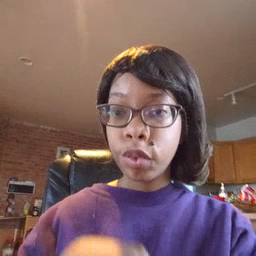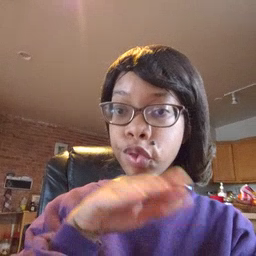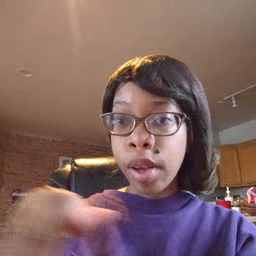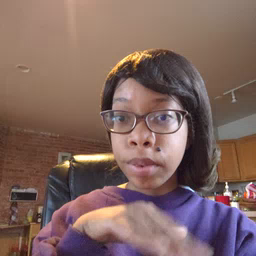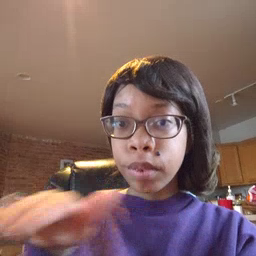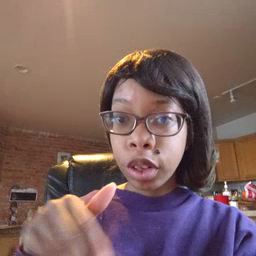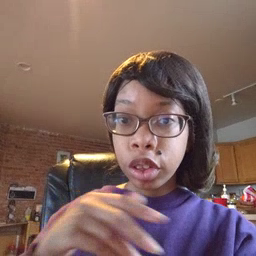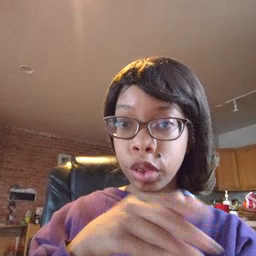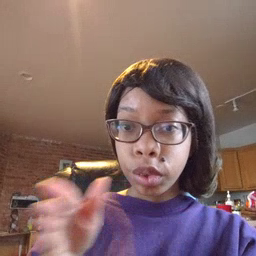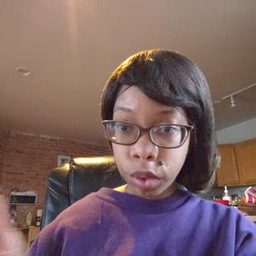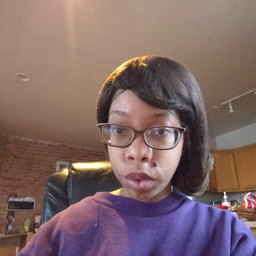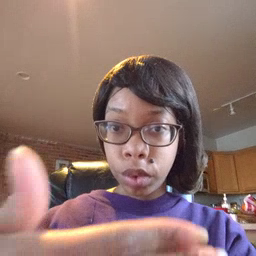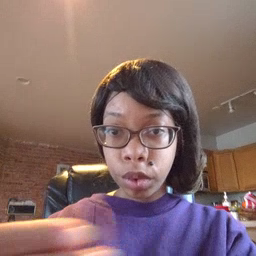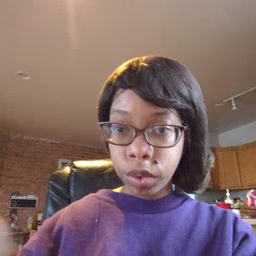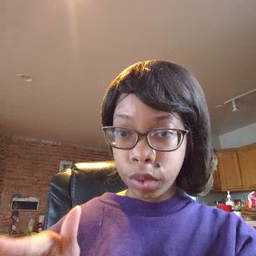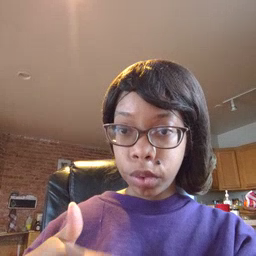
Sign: pool